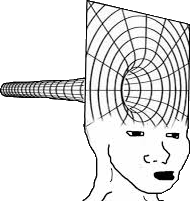
Label: 5_Brainlet